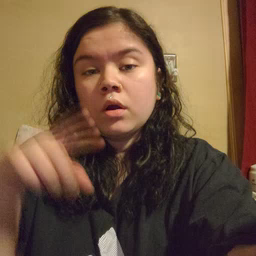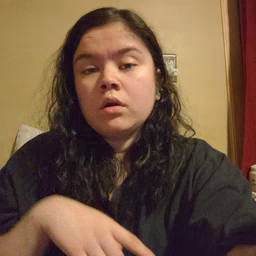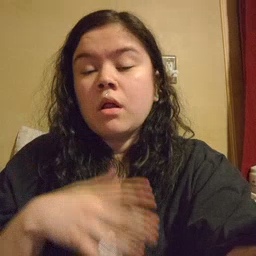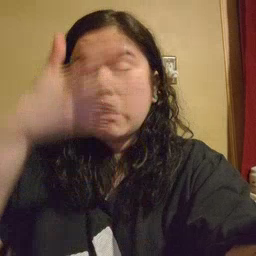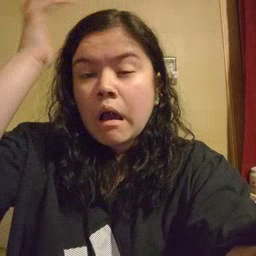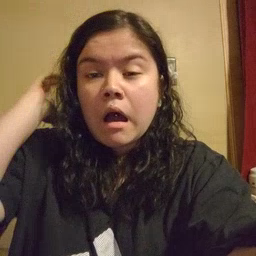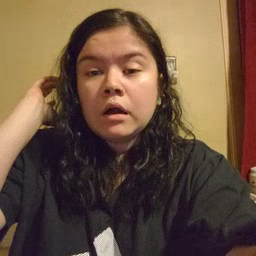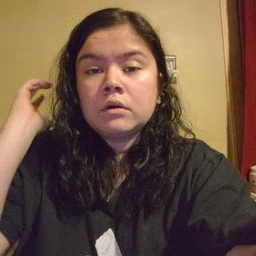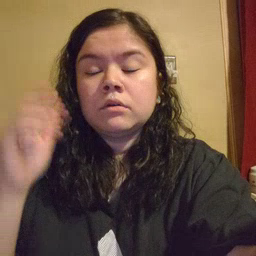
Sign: lion